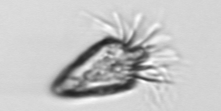
Label: Strombidium_tintinnodes